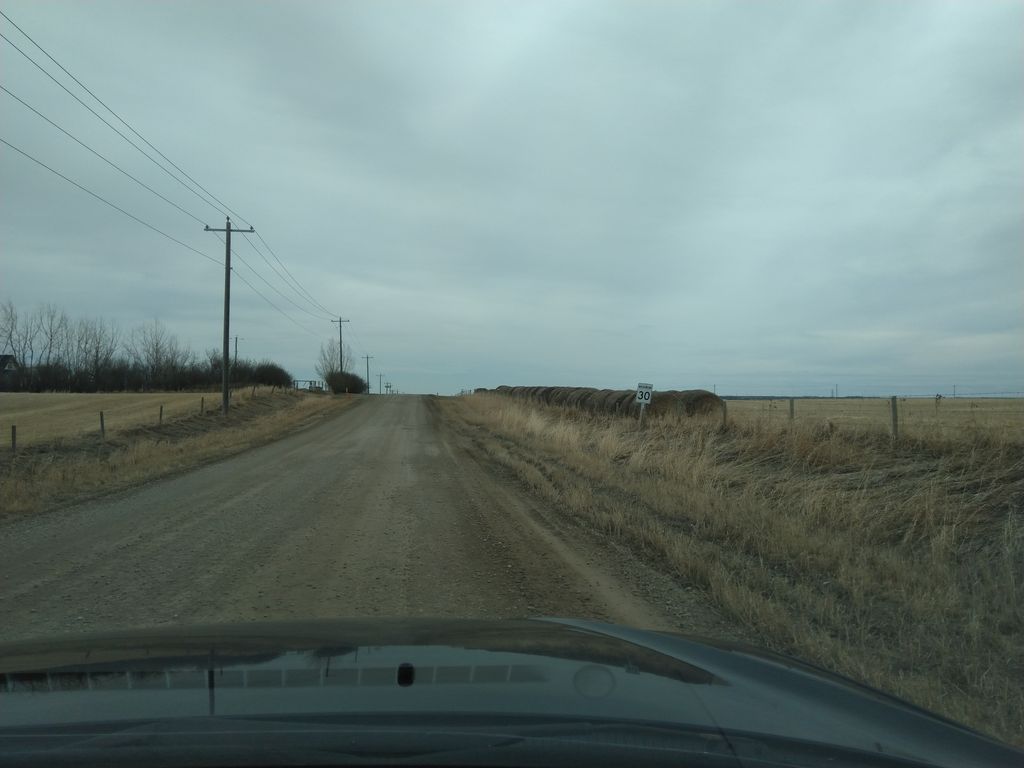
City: calgary